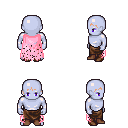
a pixel art fantasy rpg character, male body template, dark elf, purple skin, pink tattered cape, robe skirt, plain hairstyle, brown shoes, four views (front, back, left, right), 2x2 character sprite sheet, small pixel art, hard edges, no anti-aliasing